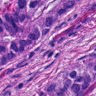
Metastatic tissue present: yes